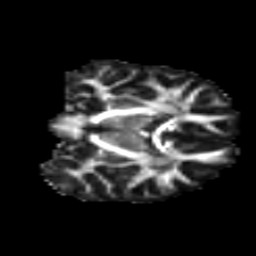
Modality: FA
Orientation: coronal
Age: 14
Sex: male
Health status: ill
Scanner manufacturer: ge
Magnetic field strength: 3 T
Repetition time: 6.752 s
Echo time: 0.079 s